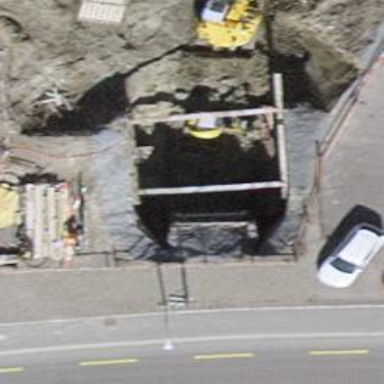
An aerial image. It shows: Culvert tunnel under drain waterway.